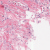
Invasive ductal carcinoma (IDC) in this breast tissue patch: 0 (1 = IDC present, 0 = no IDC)